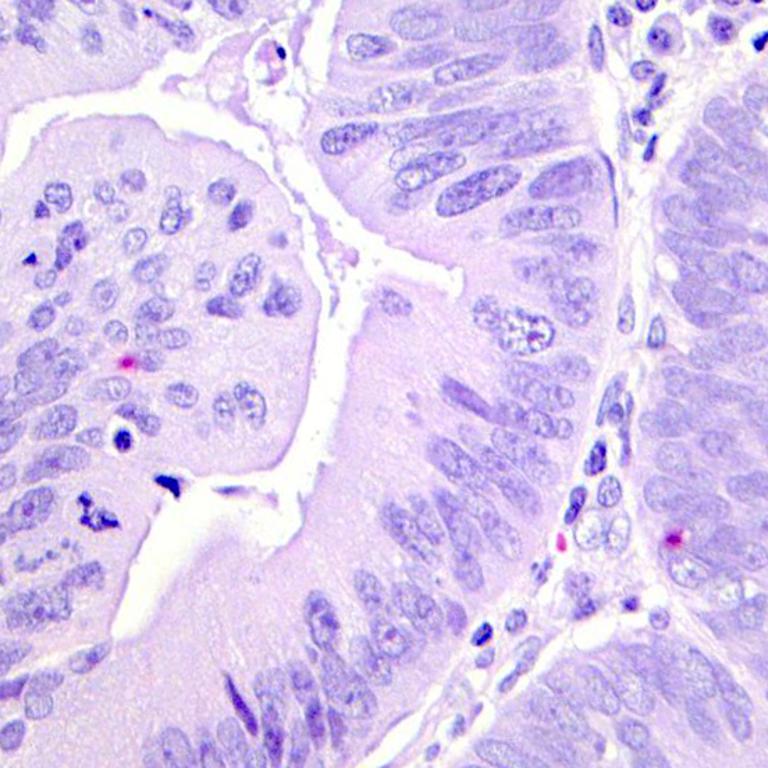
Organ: colon
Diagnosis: adenocarcinomas